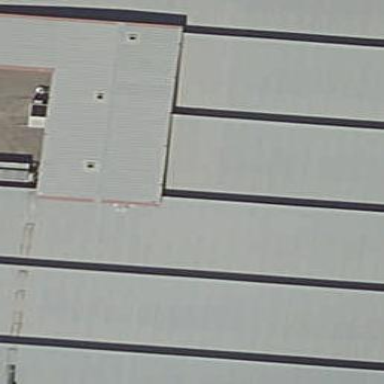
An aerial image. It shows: Industrial building.